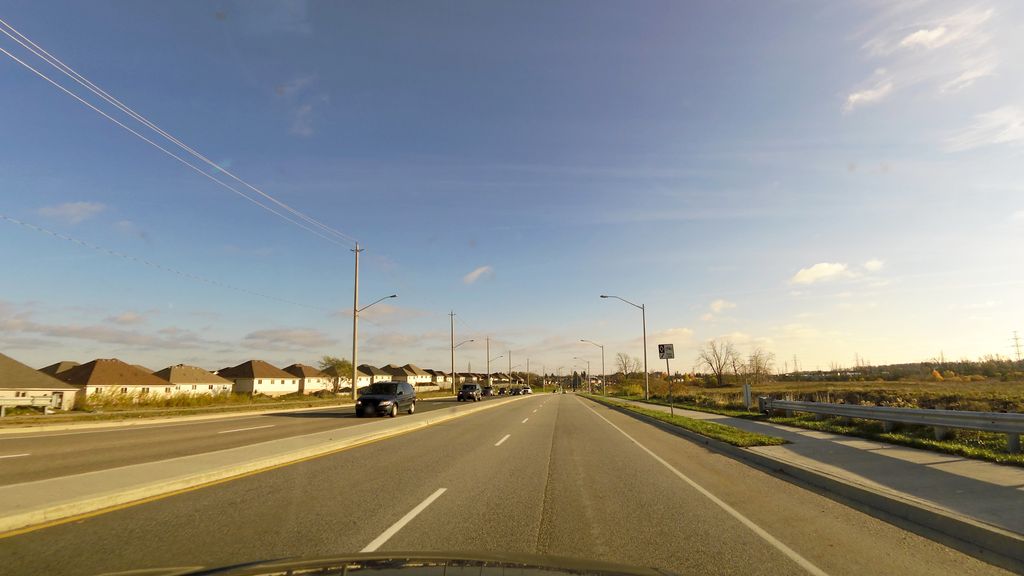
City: kitchener-waterloo